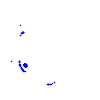
Particle: pion